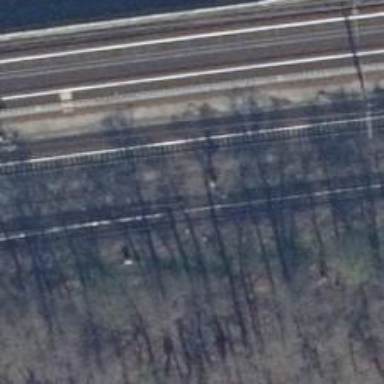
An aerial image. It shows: Railway switch.